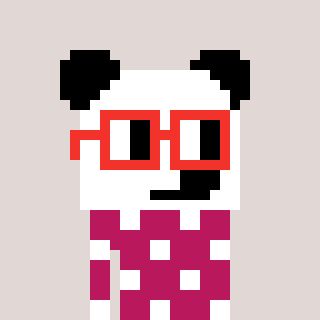
a pixel art character with square red glasses, a panda-shaped head and a darkpink-colored body on a warm background